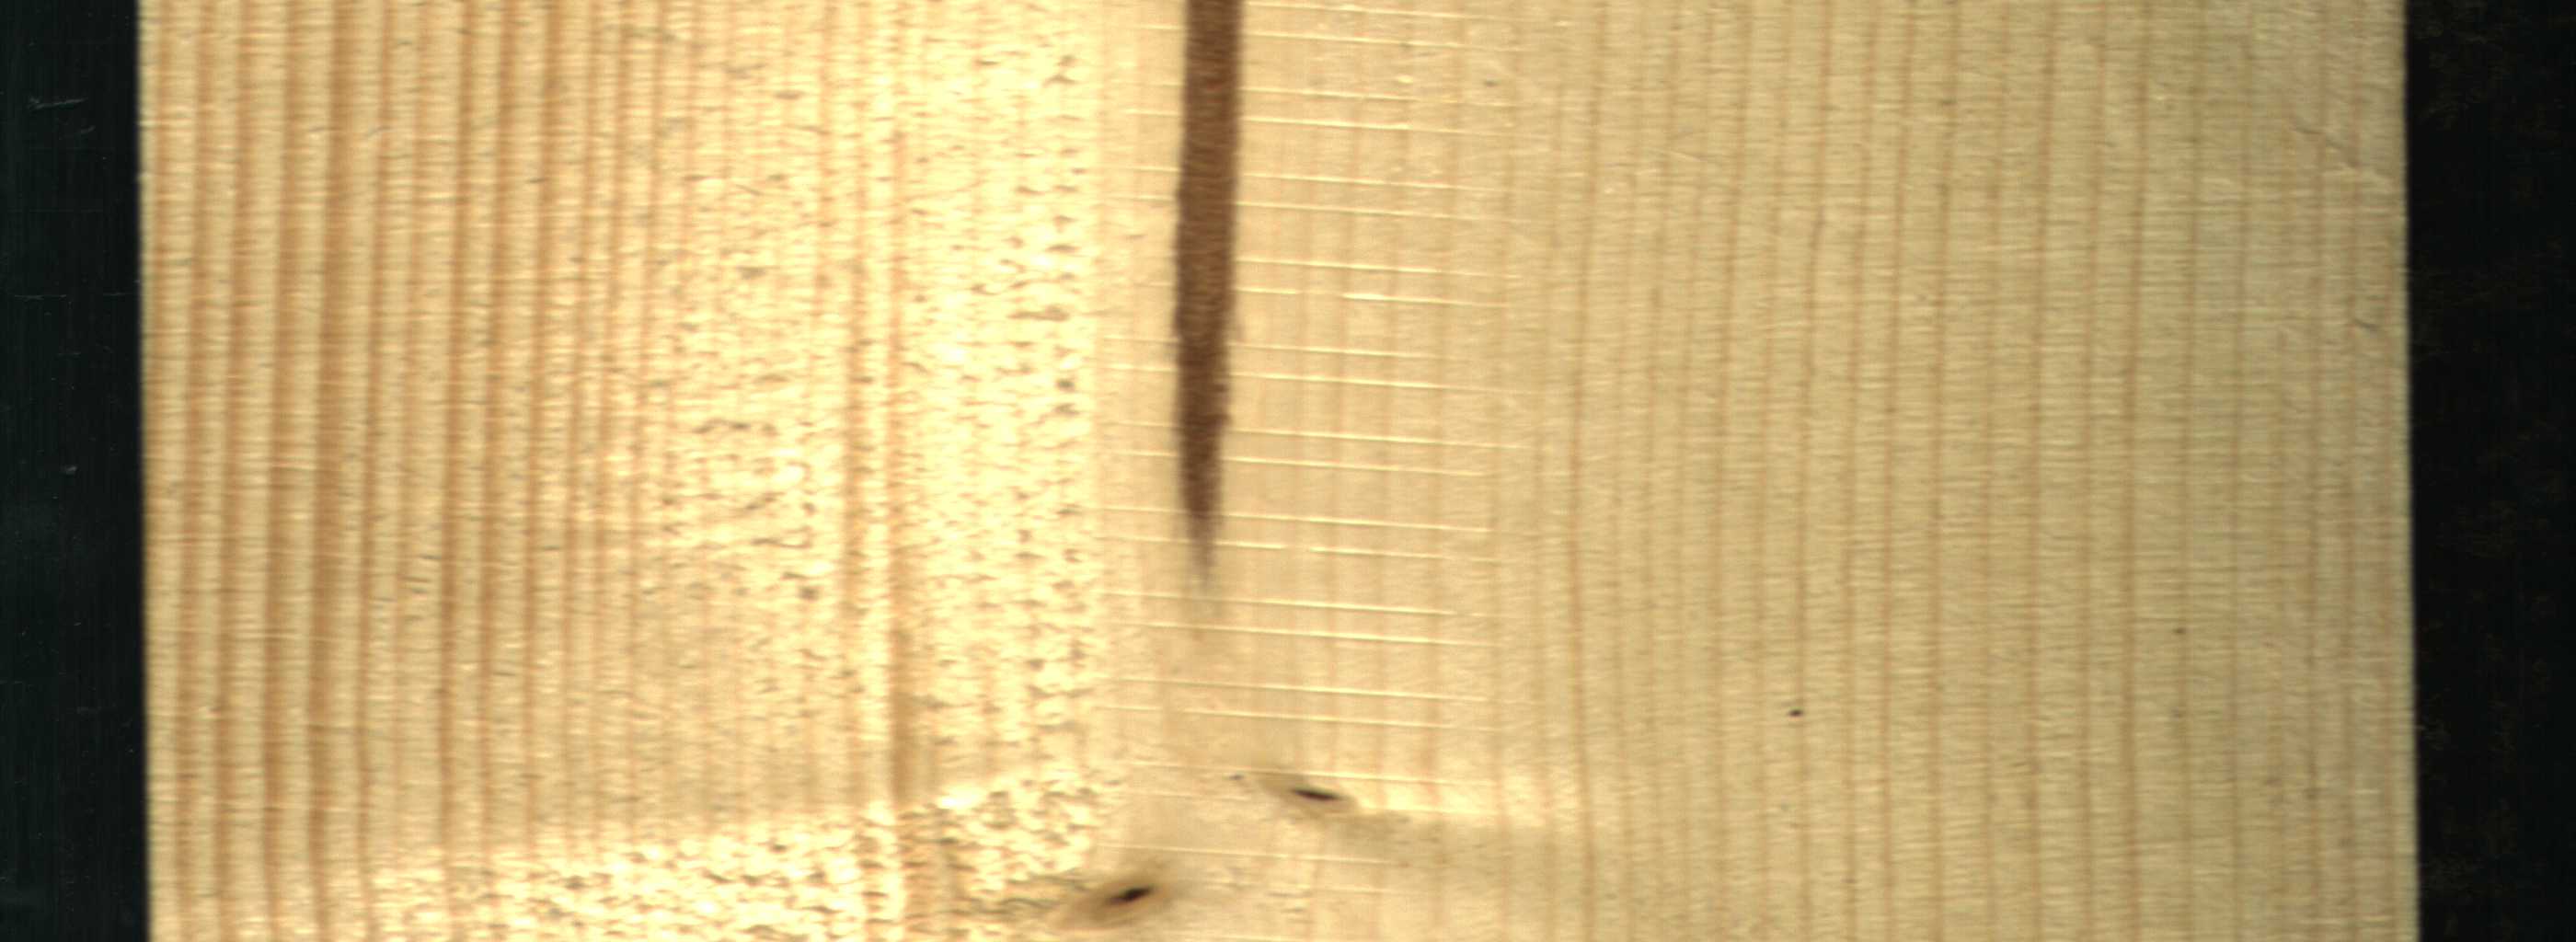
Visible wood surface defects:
Marrow
Live_Knot
Live_Knot